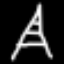
Label: The Eiffel Tower